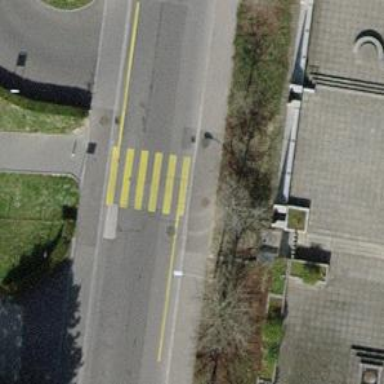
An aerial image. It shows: Footway made of paving stones.